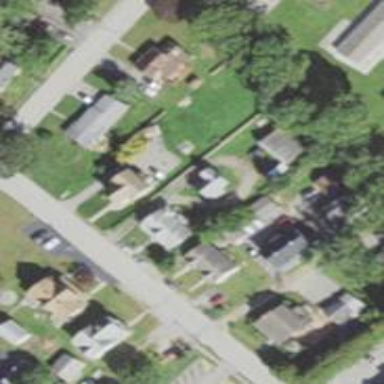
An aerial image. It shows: Residential driveway used as service road.